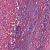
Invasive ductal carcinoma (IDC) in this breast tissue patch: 0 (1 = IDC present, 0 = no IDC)